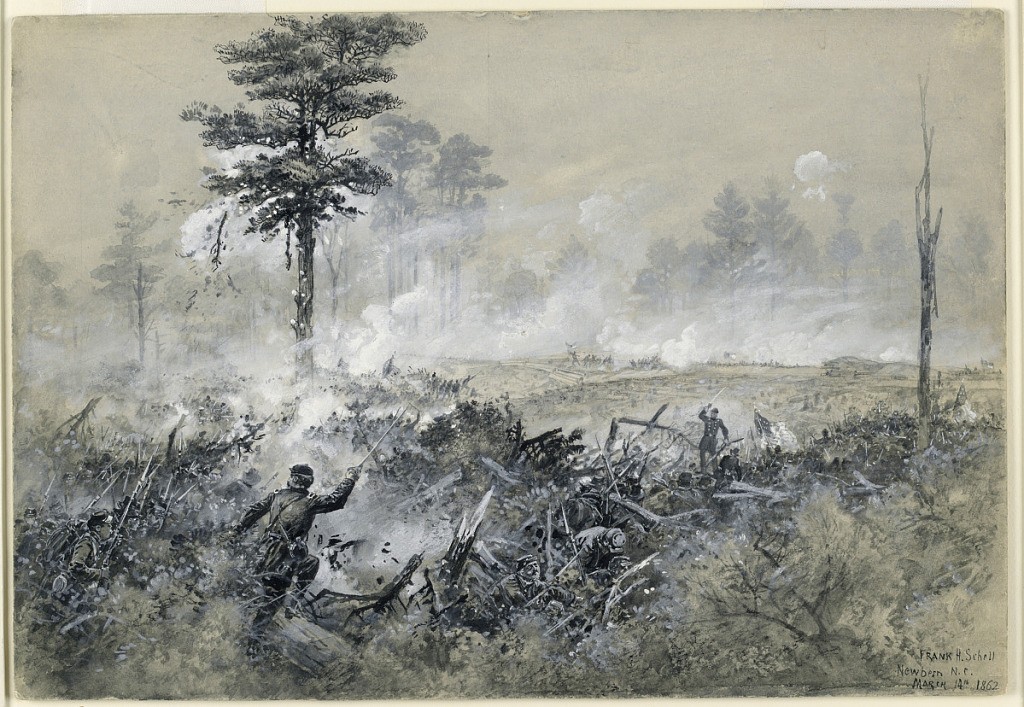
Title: Assault of the Union Troops Upon Fort Thompson, Near New Bearne
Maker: Francis H. Schell, 1830 – 1909
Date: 1862
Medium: Black and white gouache, with black wash, on illustration board
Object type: Drawing
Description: The Union Army is making the assault on Fort Thompson. The army is in the foreground, and smoke is screening the trees in the background.